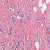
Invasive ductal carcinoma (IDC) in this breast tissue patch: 1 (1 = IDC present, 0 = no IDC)